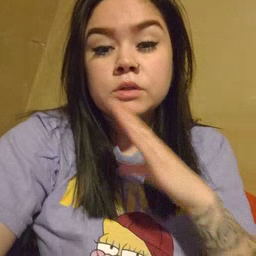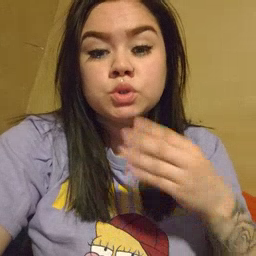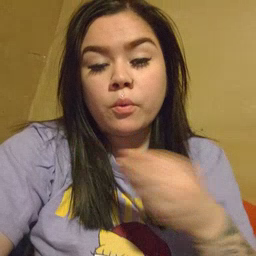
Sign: story